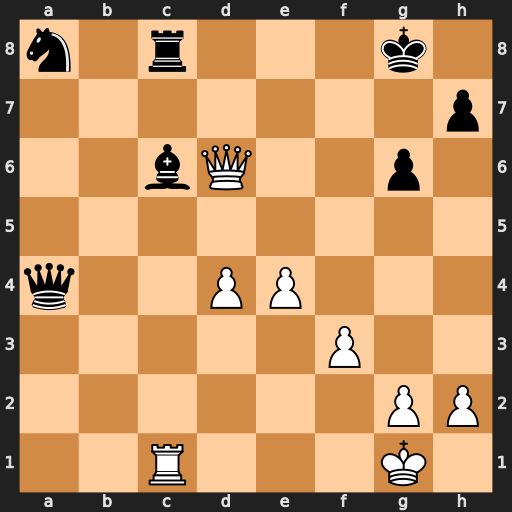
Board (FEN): n1r3k1/7p/2bQ2p1/8/q2PP3/5P2/6PP/2R3K1
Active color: w
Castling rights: -
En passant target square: -
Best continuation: Qe6+ Kg7 Qxc8